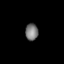
Tissue: lung
Cell type: Epithelial cells
Senescence score: 0.2415
Nuclear area (px): 215
Mean DAPI intensity: 117.316